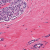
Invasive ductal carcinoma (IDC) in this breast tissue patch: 0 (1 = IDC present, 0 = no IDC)